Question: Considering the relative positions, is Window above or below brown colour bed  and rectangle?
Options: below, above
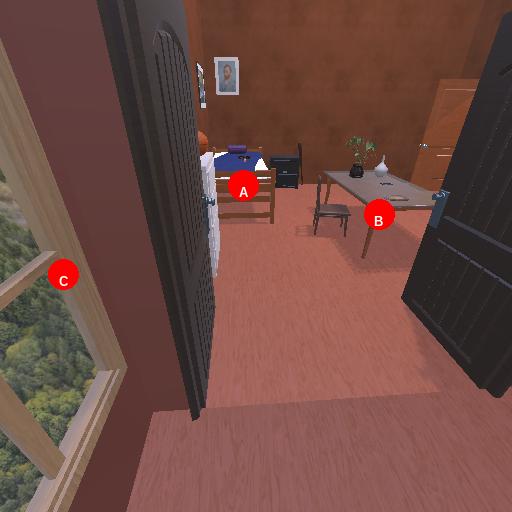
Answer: below